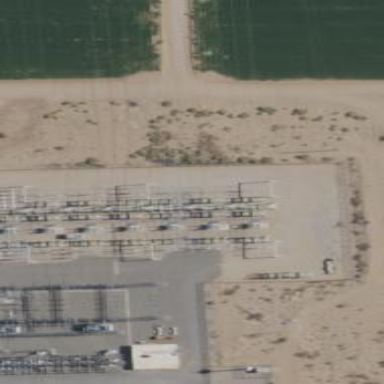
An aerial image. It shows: Outdoor power substation surrounded by fence. This substation operates at the transmission level.